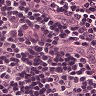
Metastatic tissue present: no